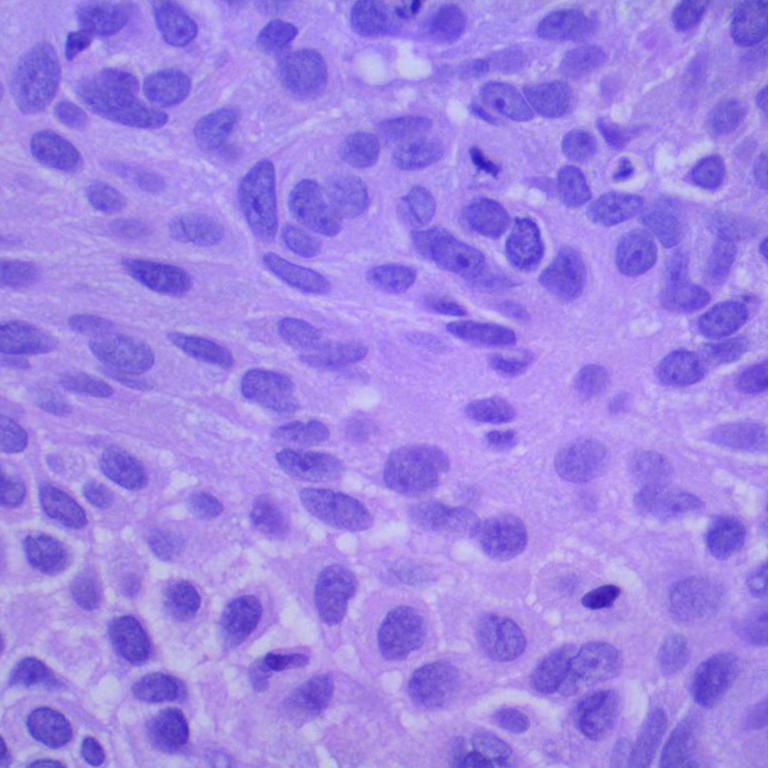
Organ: lung
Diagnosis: squamous carcinomas